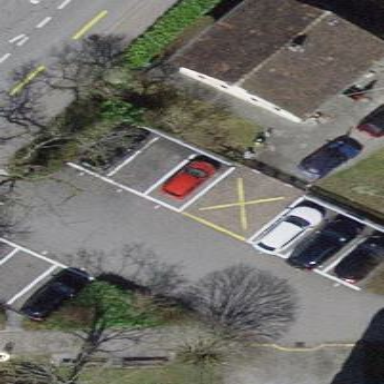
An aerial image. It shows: Parking area with surface.